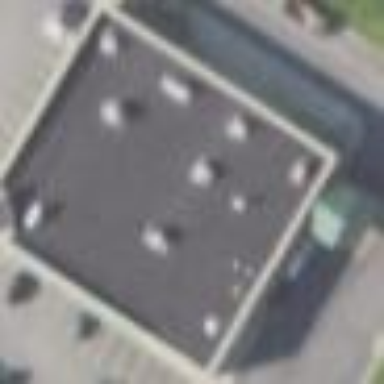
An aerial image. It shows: Retail building.